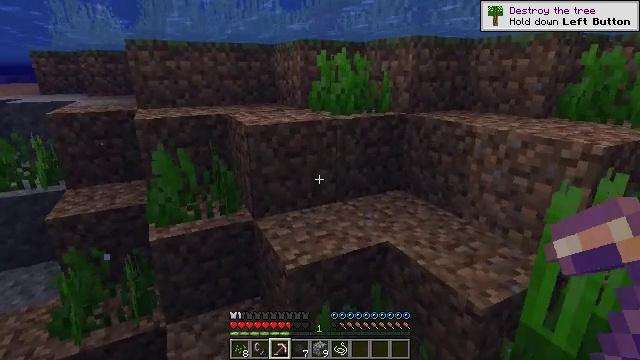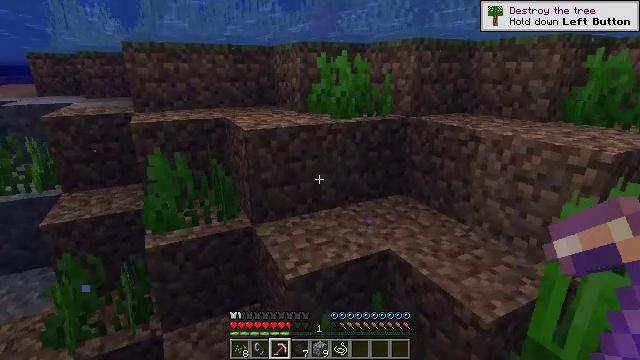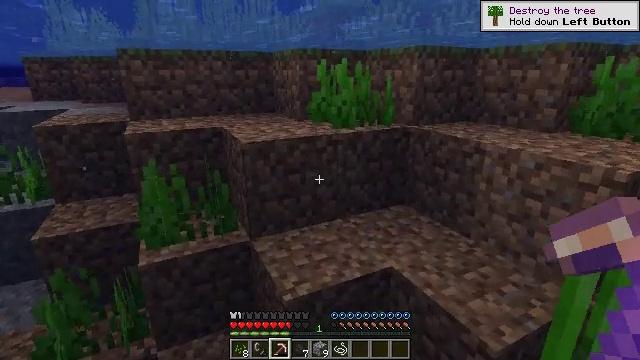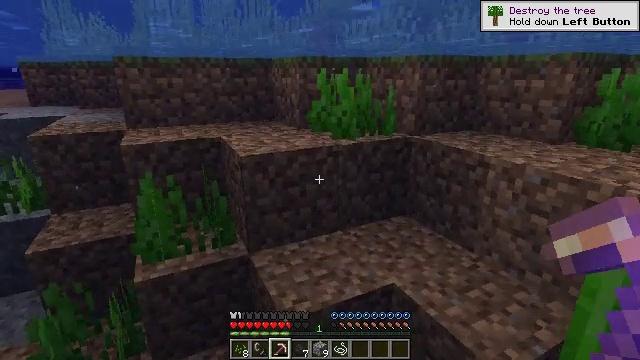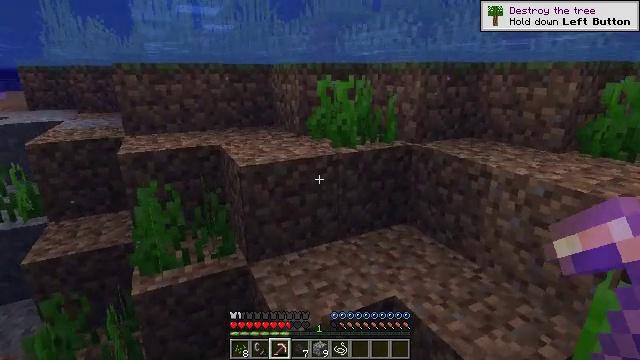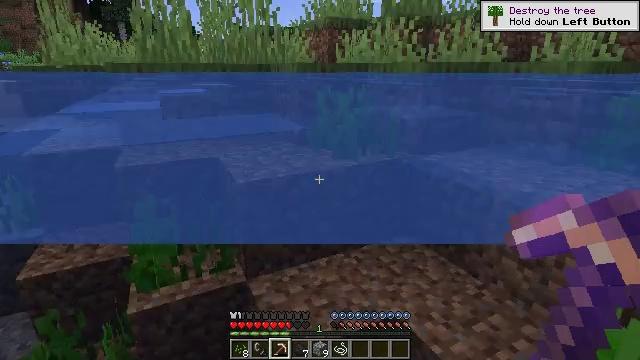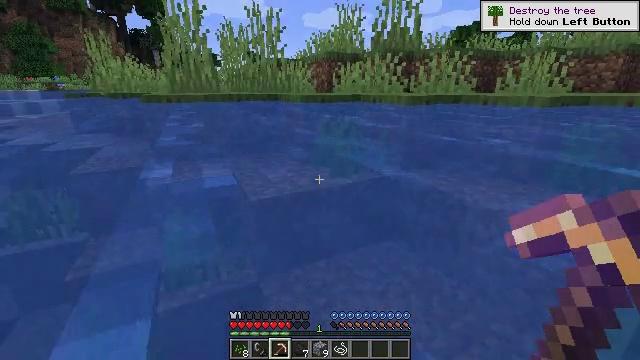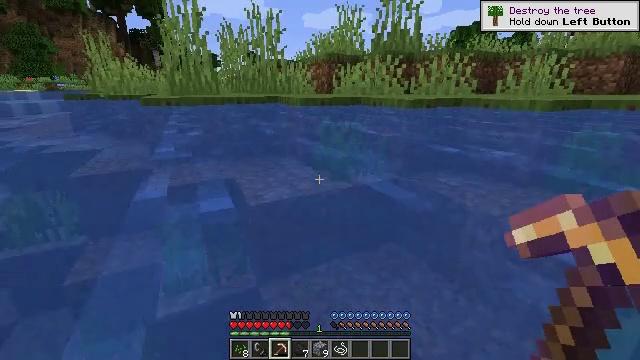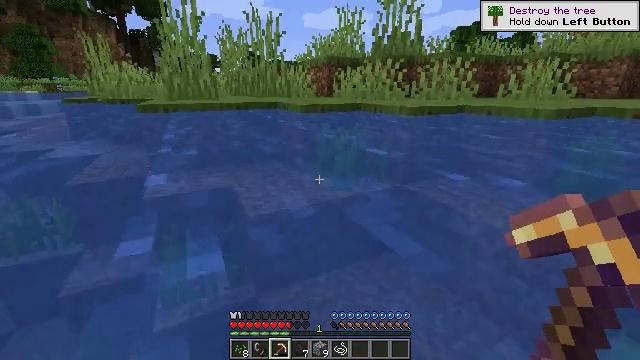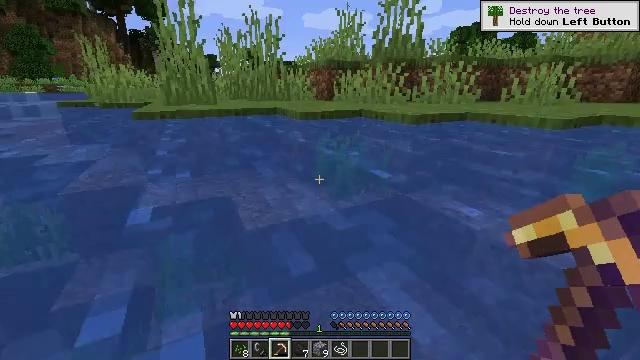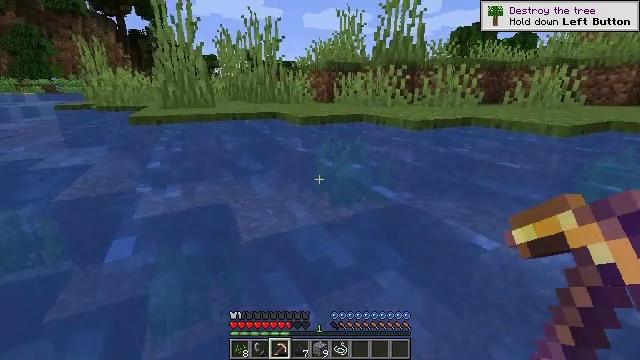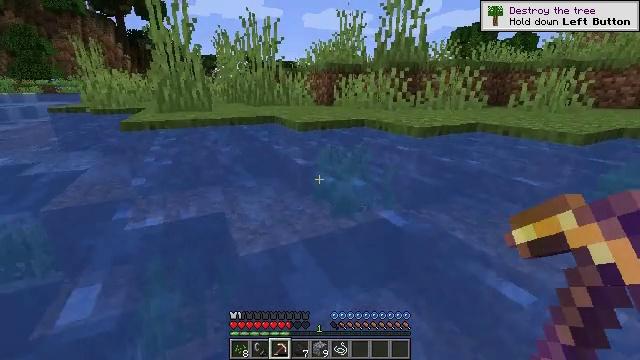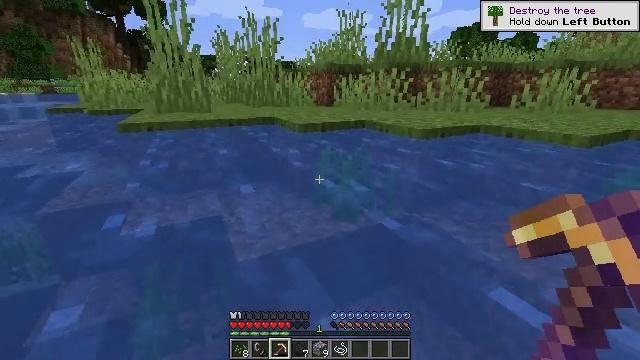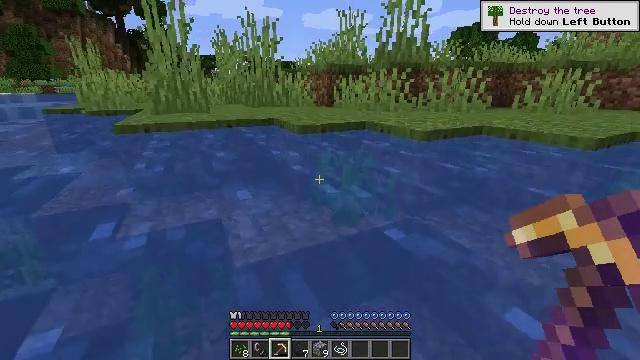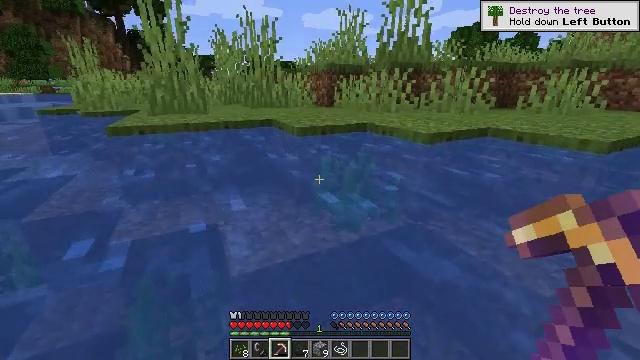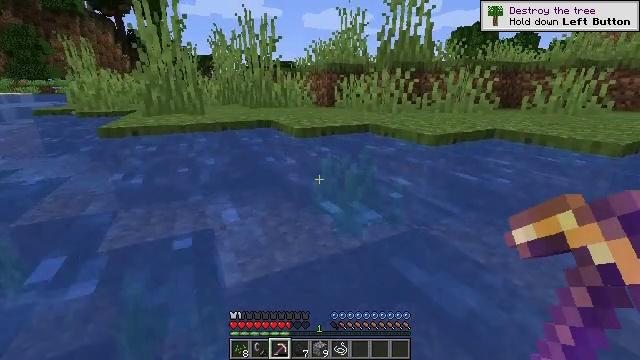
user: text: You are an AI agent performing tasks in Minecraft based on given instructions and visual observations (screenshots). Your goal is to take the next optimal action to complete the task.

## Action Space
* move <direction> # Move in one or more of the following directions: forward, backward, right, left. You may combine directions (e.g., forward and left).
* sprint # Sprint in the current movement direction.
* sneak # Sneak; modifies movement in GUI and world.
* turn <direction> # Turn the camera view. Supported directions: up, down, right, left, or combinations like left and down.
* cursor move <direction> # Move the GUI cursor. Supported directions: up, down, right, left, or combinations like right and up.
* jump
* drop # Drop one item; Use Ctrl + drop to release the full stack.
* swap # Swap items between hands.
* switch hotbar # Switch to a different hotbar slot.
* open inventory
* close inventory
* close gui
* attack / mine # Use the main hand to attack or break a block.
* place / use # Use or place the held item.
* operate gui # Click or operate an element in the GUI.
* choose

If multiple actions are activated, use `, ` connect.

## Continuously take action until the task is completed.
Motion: motion action
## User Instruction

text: Clear the ground by mining grass.
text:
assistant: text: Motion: move forward, jump
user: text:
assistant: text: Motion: move forward, jump
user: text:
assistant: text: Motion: move forward, jump
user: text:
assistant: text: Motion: move forward, jump
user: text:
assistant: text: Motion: move forward, jump
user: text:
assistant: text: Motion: move forward, jump
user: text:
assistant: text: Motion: move forward
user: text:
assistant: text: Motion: move forward
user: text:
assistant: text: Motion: move forward
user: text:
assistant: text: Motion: move forward
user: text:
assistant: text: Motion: move forward
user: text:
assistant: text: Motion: move forward
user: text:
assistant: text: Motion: move forward
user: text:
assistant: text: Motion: move forward
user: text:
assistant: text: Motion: move forward
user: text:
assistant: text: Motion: move forward
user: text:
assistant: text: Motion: move forward
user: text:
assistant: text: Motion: move forward
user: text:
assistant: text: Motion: move forward
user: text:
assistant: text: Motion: move forward
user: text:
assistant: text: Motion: move forward
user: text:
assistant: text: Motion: move forward
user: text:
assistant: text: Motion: move forward
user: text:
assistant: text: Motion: move forward
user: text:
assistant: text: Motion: move forward
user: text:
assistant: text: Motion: move forward
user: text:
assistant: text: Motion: move forward, turn down
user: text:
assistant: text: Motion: move forward, turn right and down
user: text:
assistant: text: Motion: move forward, turn right and down
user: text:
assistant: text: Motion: move forward, turn right